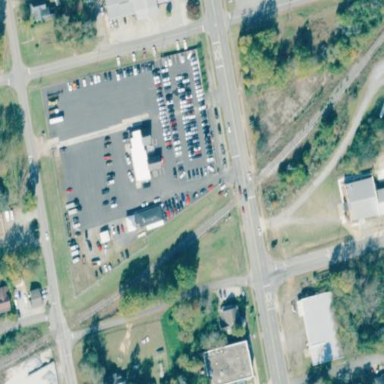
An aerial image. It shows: Retail area with car shop.